Question: I am developing an app for Mac OSX in Xcode5
and I want to display my first Window in fullscreen (no toolbar just my view)
I found a way to display a button on the corner for fullscreen:
AppDelegate.m:
'''
- (void)applicationDidFinishLaunching:(NSNotification *)aNotification
{
screenFrame = [[NSScreen mainScreen] frame];
[self.window setBackgroundColor: NSColor.whiteColor];
[self.window setCollectionBehavior:NSWindowCollectionBehaviorFullScreenPrimary];
[[self window] setFrame:screenFrame display:YES];
}
'''
but to get fullscreen I have to click on the corner's button

how to get fullscreen saving the step of pressing that button?
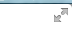
Answer: add this [self.window toggleFullScreen:self];
'''
- (void)applicationDidFinishLaunching:(NSNotification *)aNotification
{
screenFrame = [[NSScreen mainScreen] frame];
[self.window setBackgroundColor: NSColor.whiteColor];
[self.window setCollectionBehavior:NSWindowCollectionBehaviorFullScreenPrimary];
[self.window setFrame:screenFrame display:YES];
[self.window toggleFullScreen:self];
}
'''